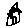
Label: house